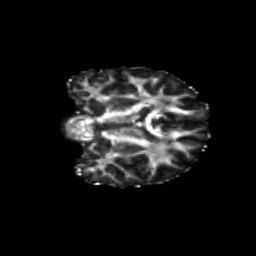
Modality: FA
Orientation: coronal
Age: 9
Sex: female
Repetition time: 9.512 s
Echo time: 0.089 s